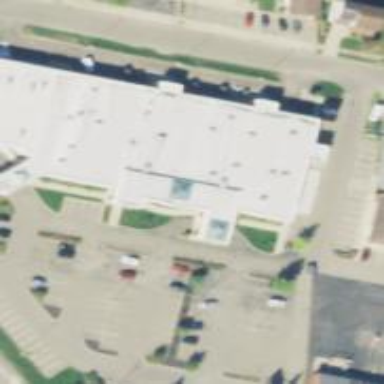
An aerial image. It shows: Building.